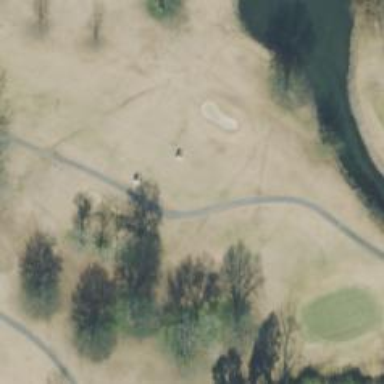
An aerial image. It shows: Golf hole.